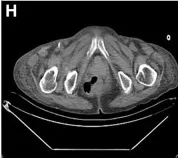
Pelvic CT reexamination showed that the obturator foramen had returned to normal.
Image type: radiology (ct)